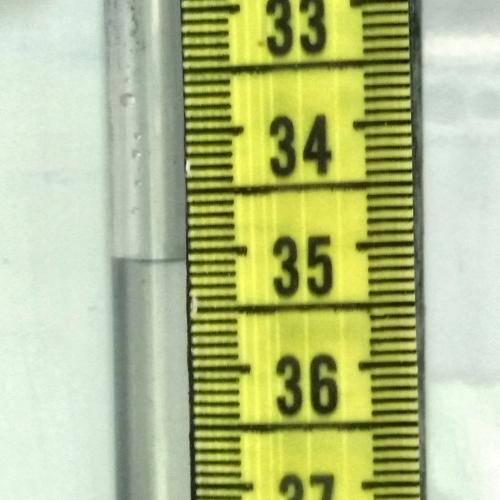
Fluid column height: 35.1 cm